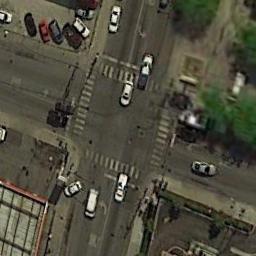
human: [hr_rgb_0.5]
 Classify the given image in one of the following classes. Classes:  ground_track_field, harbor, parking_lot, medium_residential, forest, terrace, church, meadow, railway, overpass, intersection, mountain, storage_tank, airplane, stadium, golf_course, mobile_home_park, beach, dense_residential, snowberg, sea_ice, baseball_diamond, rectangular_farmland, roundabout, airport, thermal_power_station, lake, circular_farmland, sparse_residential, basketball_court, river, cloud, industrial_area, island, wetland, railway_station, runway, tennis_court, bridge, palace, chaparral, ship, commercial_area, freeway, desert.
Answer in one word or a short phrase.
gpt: intersection